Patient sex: M
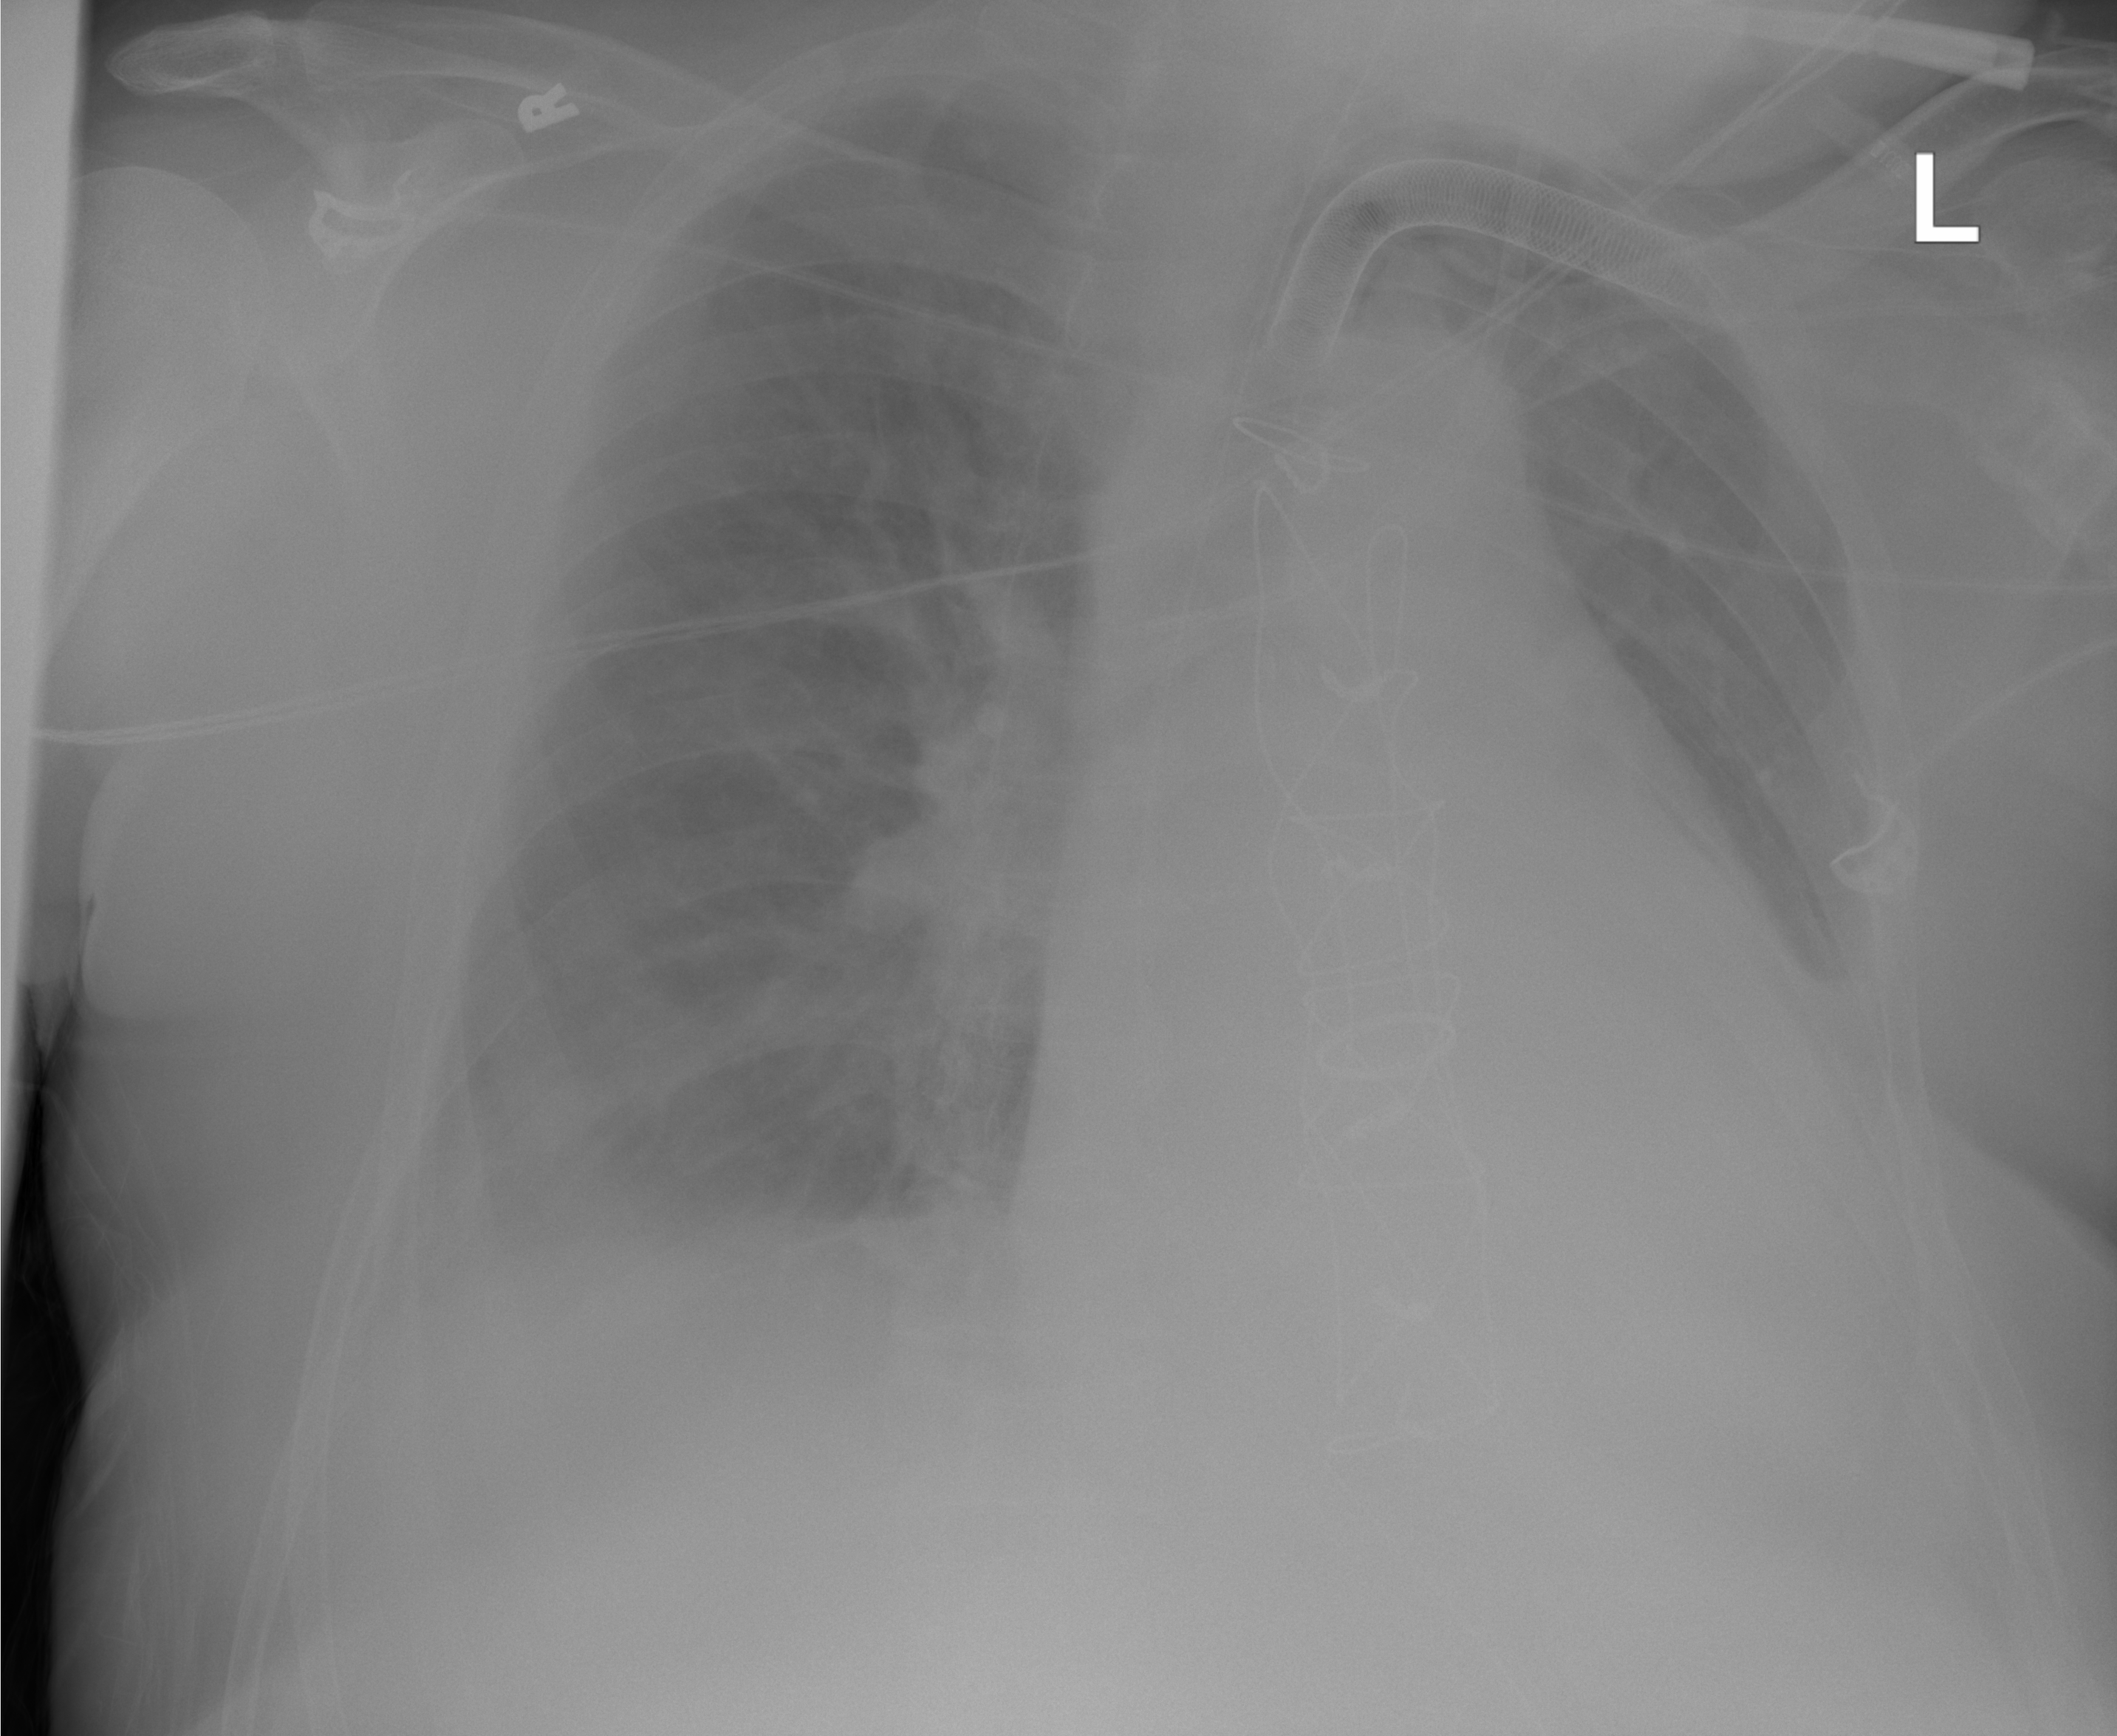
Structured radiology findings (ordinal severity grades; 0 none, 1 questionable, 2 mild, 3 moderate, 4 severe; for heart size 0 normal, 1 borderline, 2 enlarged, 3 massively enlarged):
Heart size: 3
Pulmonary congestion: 2
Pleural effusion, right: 2
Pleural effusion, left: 2
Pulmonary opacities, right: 0
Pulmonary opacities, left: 1
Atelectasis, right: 1
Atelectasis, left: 2